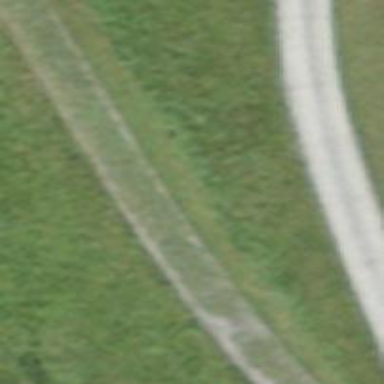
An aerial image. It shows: Service road with high-quality grade 1 track surface.